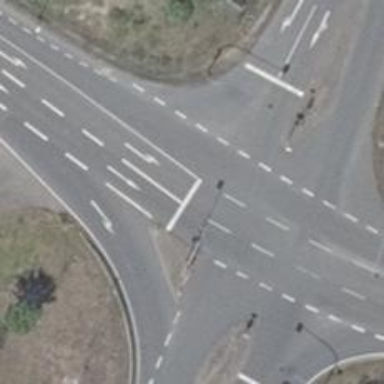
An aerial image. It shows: Tertiary road with asphalt surface. The road has designated cycle lane on the left.